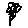
Label: flower